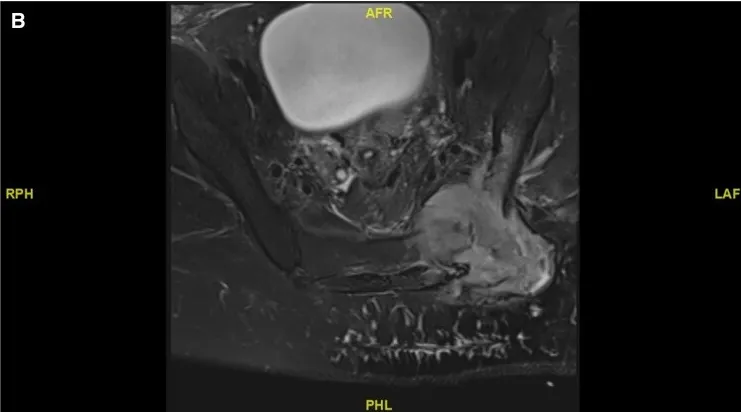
T2-weighted image showing osteomyelitis and cellulitis in the left gluteal region of the lower back.
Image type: radiology (mri)